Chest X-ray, AP view. Patient: 69 years old, sex F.
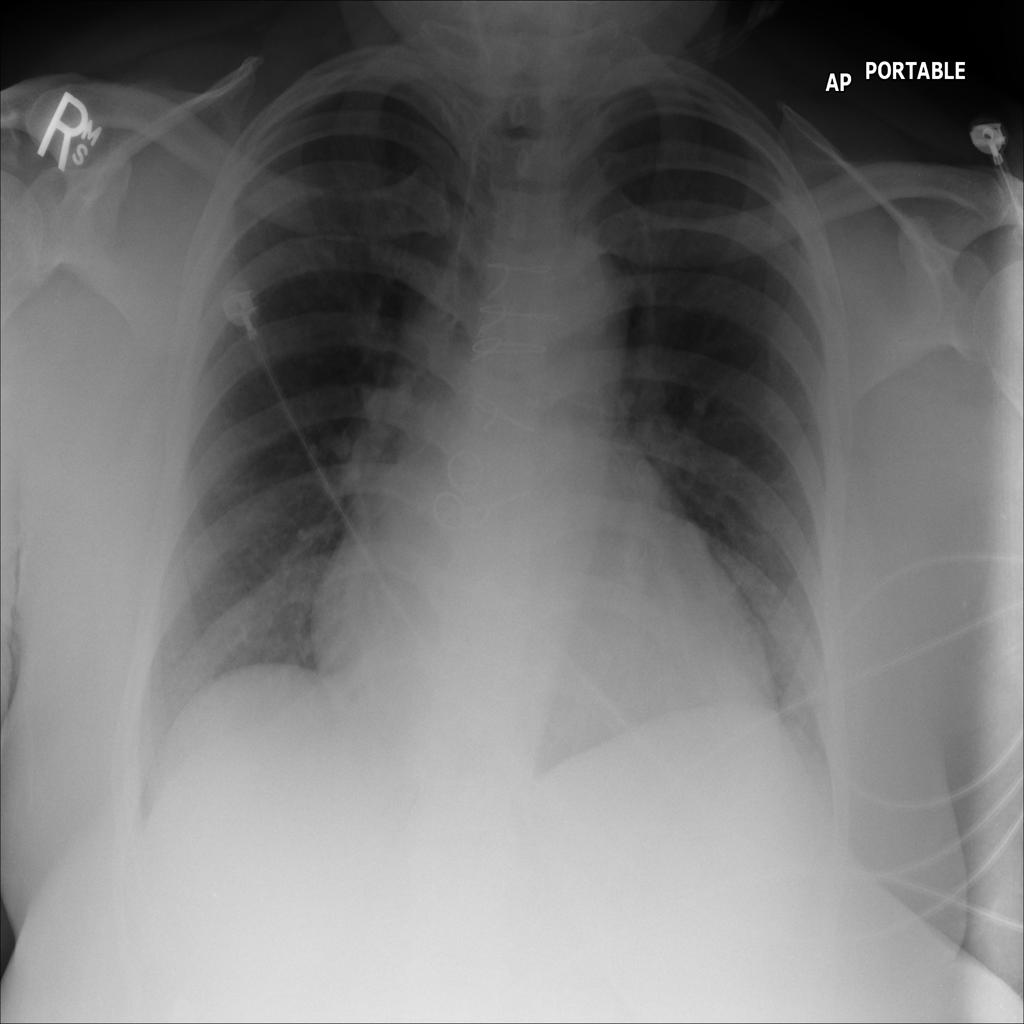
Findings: Cardiomegaly